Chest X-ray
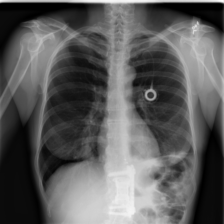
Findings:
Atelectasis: negative
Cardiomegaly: negative
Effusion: negative
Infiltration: negative
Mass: negative
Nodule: negative
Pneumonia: negative
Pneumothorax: negative
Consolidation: negative
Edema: negative
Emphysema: negative
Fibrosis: negative
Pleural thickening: negative
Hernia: negative